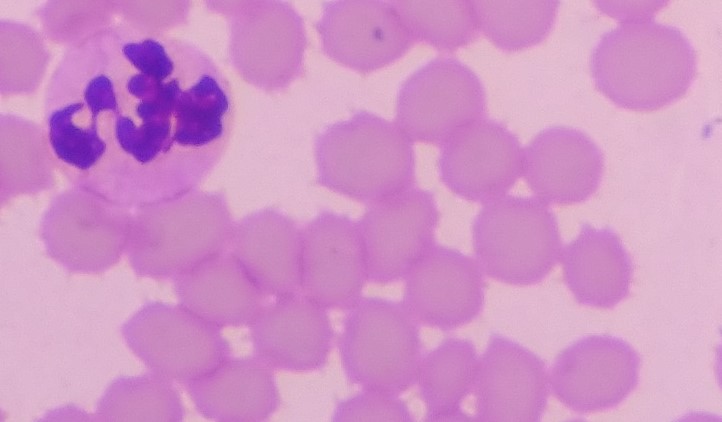
White blood cell type: Neutrophil